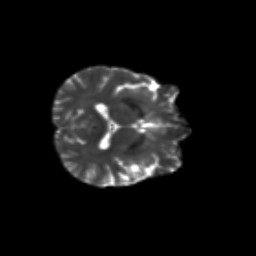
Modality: T2w
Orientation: axial
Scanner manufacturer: siemens
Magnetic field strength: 3 T
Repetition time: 9.2 s
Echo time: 0.084 s